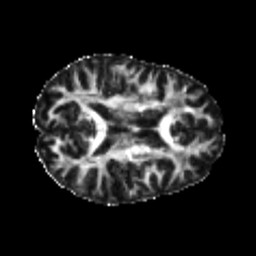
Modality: FA
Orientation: axial
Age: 23
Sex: female
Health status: healthy
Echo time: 0.074 s